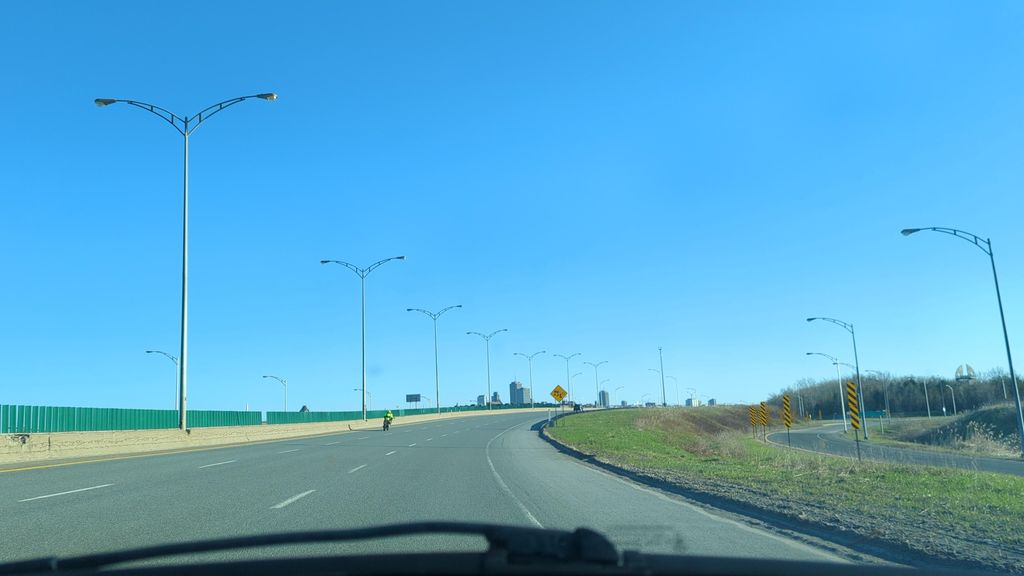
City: quebec_city